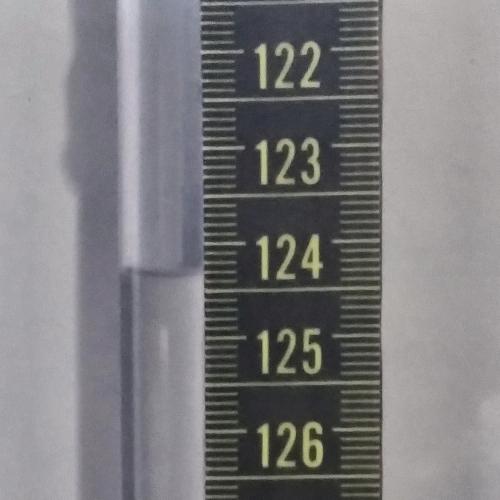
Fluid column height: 124.3 cm